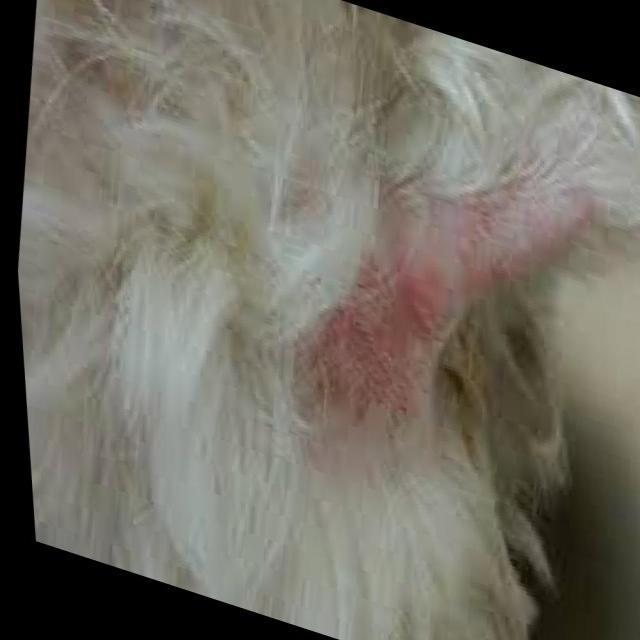
Canine dermatitis — inflammation of the skin presenting with erythema, pruritus, papules, and excoriation. May be allergic, contact, or atopic in origin.